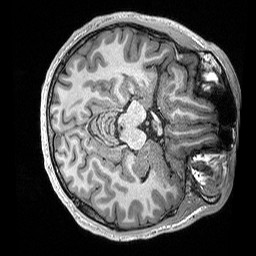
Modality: T1w
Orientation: axial
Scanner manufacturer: siemens
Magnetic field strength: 3 T
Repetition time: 2.3 s
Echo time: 0.00288 s